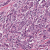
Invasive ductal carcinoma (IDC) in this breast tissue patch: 1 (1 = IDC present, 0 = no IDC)